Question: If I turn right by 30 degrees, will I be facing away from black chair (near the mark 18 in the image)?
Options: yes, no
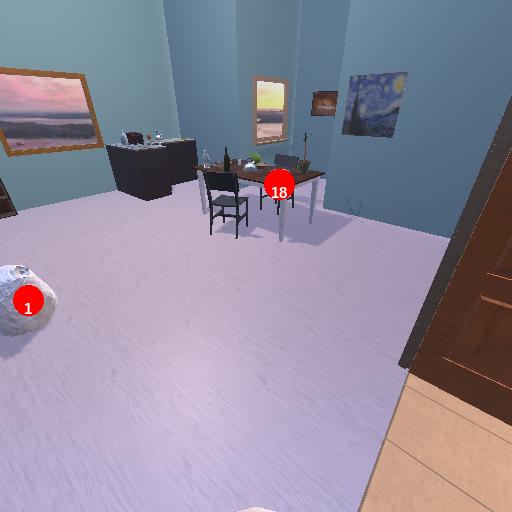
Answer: yes